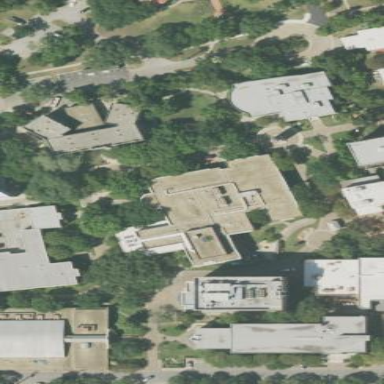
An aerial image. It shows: Building that serves as library.